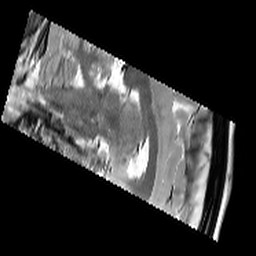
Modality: T2starw
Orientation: sagittal
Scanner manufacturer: siemens
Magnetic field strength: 3 T
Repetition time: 8.1 s
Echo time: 0.05 s